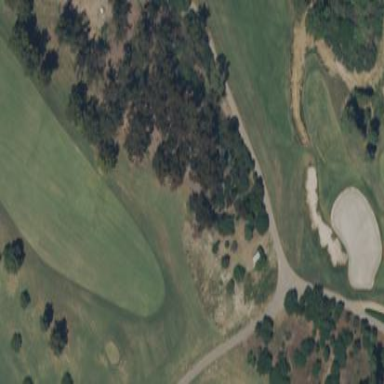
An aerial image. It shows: Golf fairway in the image.